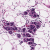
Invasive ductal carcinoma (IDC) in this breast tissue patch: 0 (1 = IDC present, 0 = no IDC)